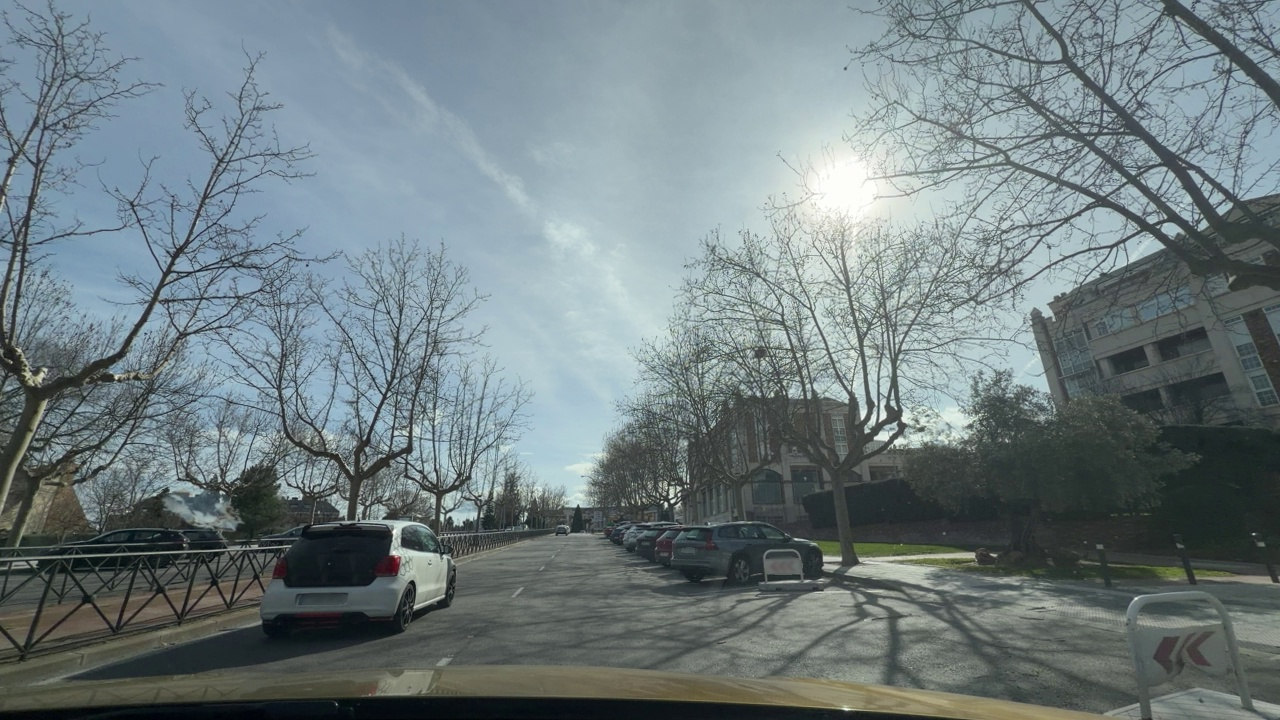
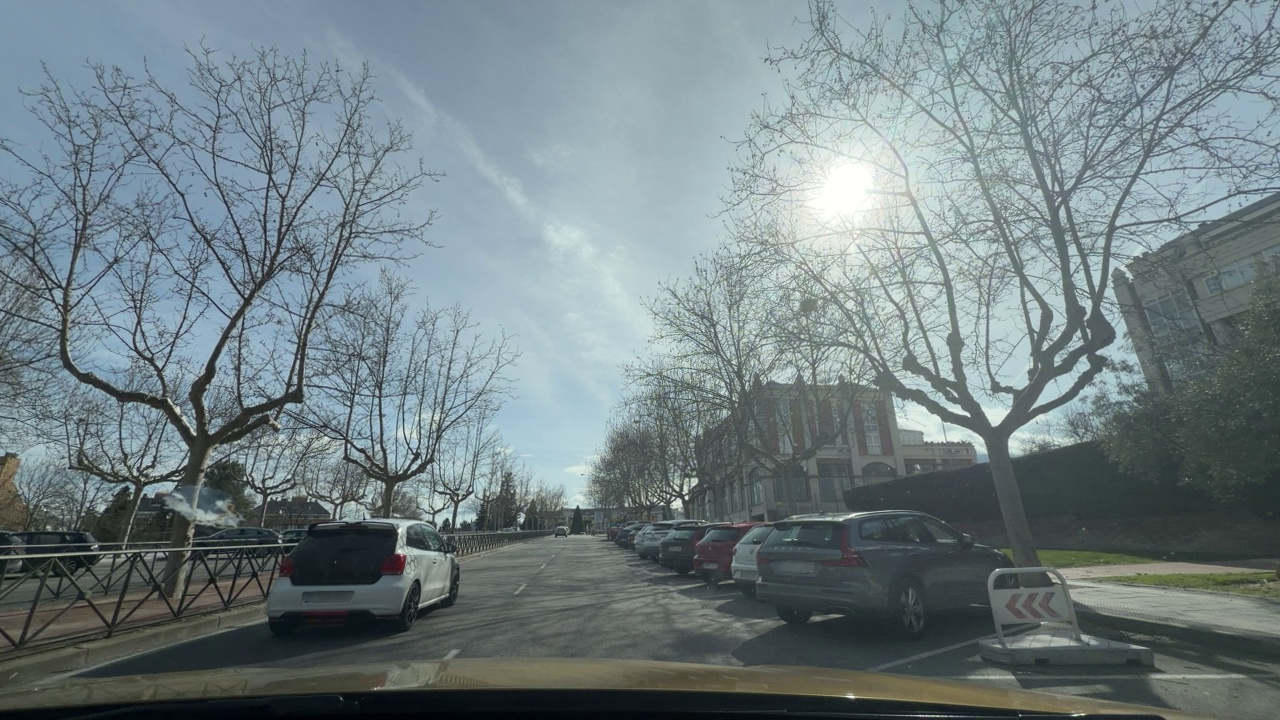
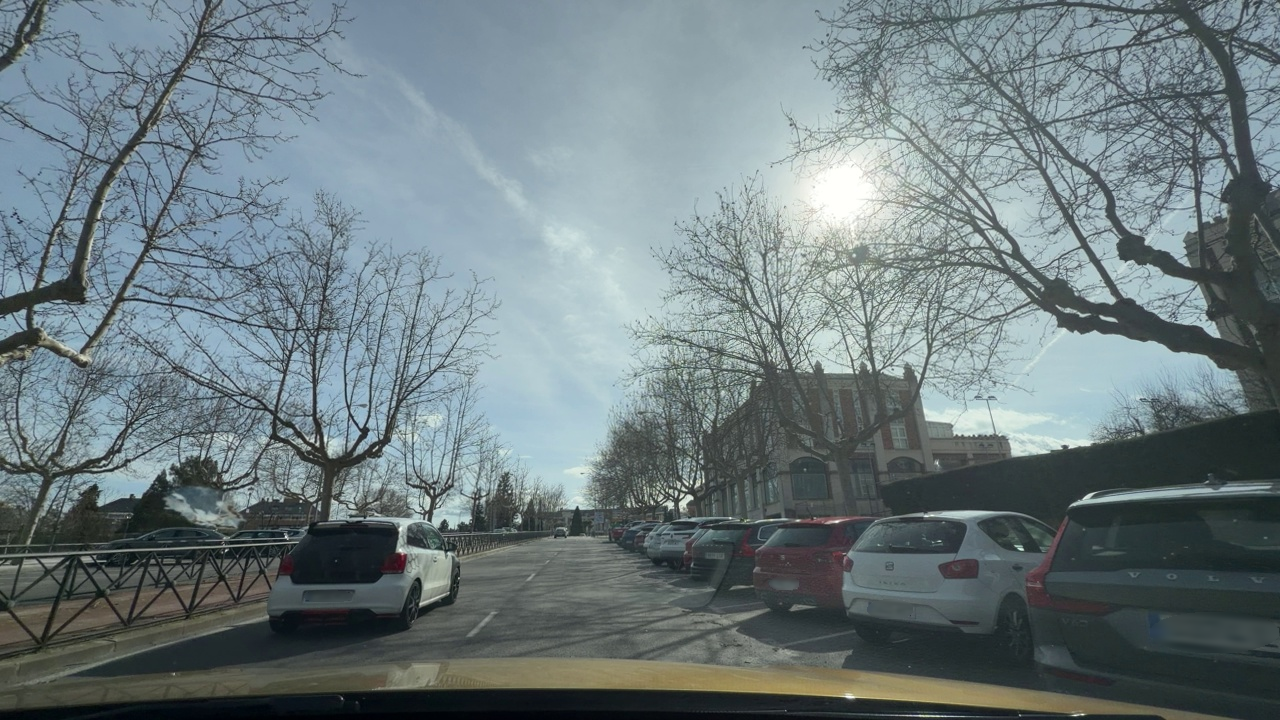
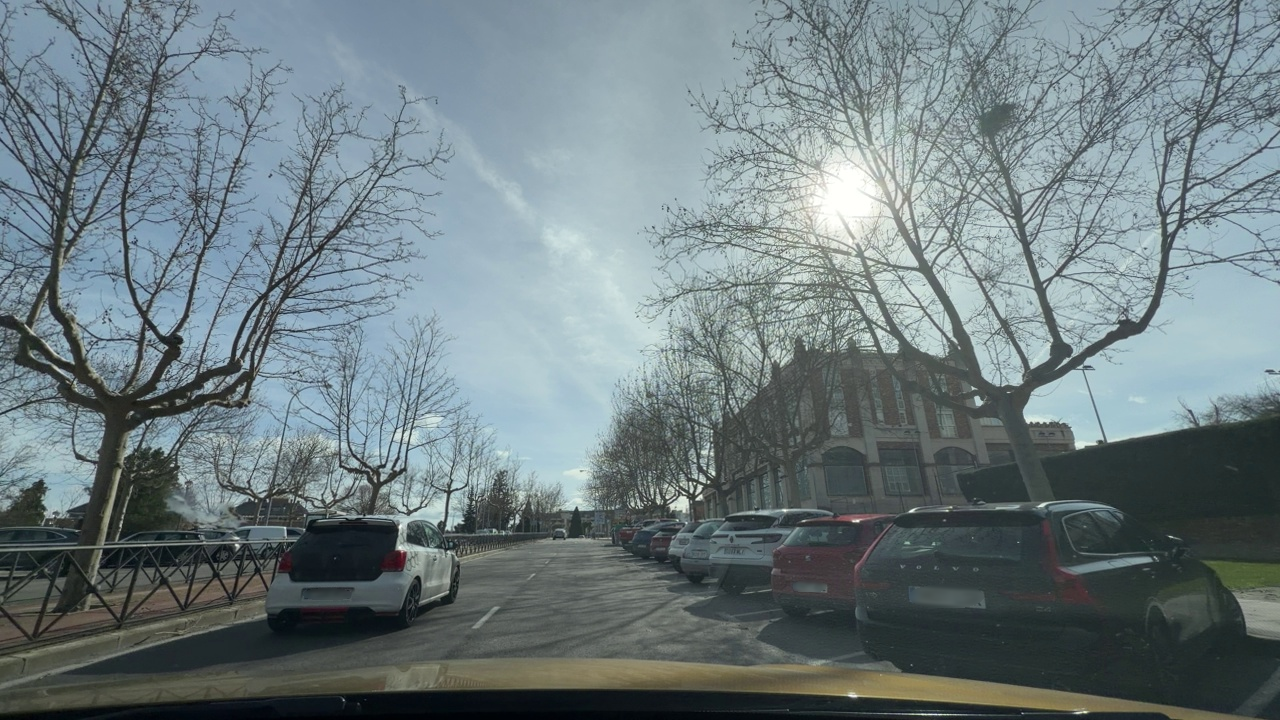
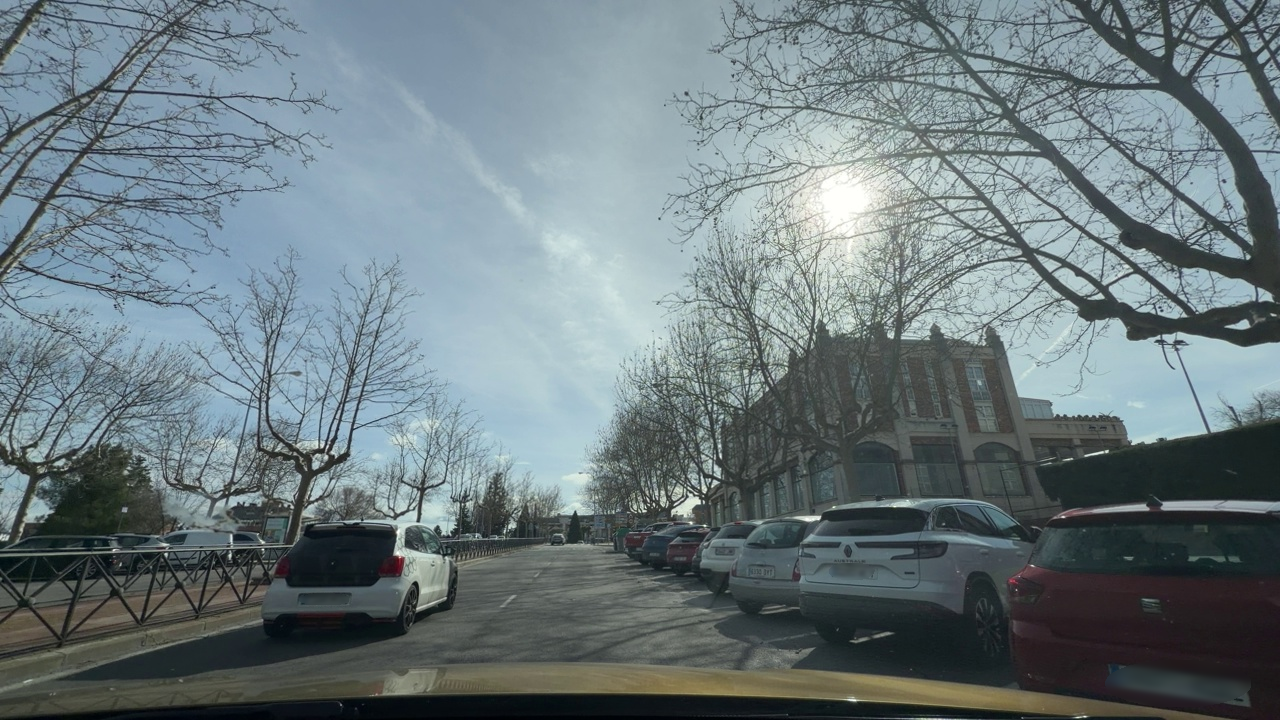
Situation: Lateral parked car
Question: Are vehicles present on the right side of the ego lane?
Answer: Yes
Reasoning: There are multiple visible parked cars on the right-side lane.

Situation: Lateral parked car
Question: Are vehicles parked parallel or perpendicular to the roadway near the ego lane?
Answer: Yes
Reasoning: The vehicles are parked perpendicular at the right side of the ego lane.

Situation: Lateral parked car
Question: Does the environment indicate an urban road where curbside parking is permitted?
Answer: Yes
Reasoning: The trees and residential buildings observed in the images indicate this is a residential area.

Situation: Lateral parked car
Question: Is the ego vehicle traveling in a middle lane with traffic lanes on both sides?
Answer: No
Reasoning: The ego vehicle only has a traffic lane to its left side. At the right side of the ego vehicle the vehicles seen are curbside parked.

Situation: Lateral parked car
Question: Are vehicles present on the left side of the ego lane?
Answer: Yes
Reasoning: There is a vehicle present in the left side lane. This vehicle is travelling in the same direction as the ego vehicle.